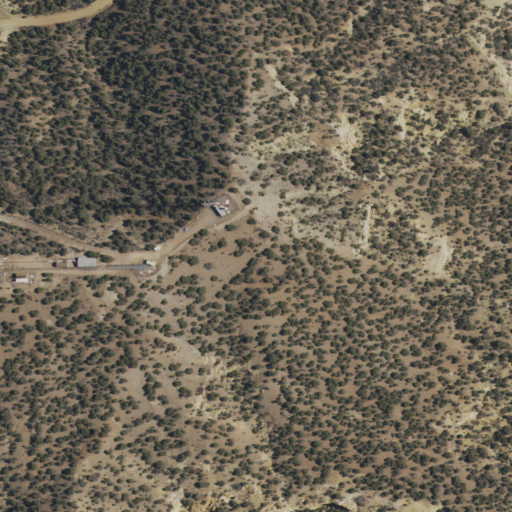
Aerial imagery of mountain in New Mexico named Knickerbocker Peaks containing shrub, evergreen forest, and low intensity development